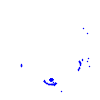
Particle: proton